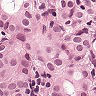
Metastatic tissue present: yes